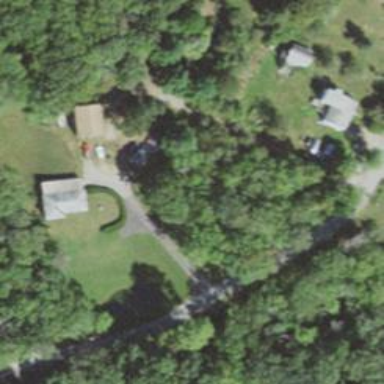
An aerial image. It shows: Residential driveway serving as service road.